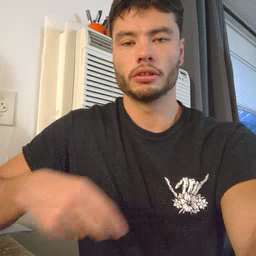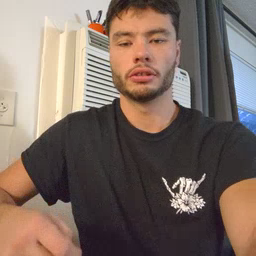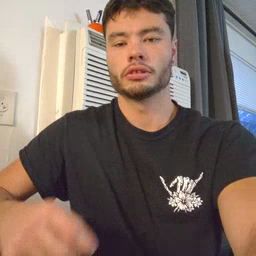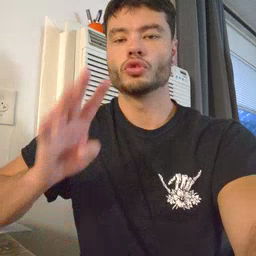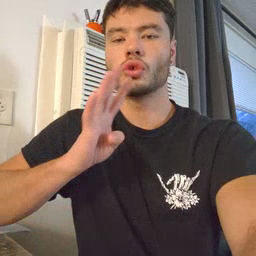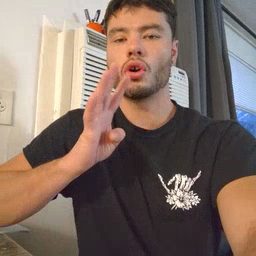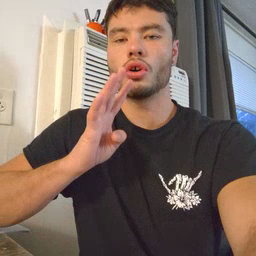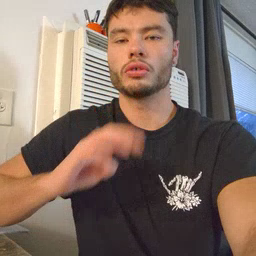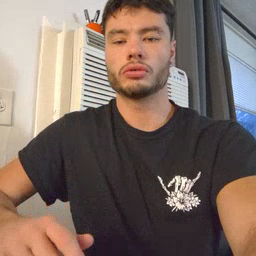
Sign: talk